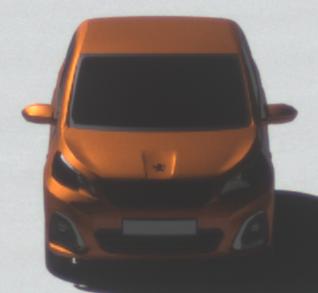
Make: Peugeot
Model: 108 1.0 VTi 68
Detailed model: 108
Model produced from: 2015/03
Model produced until: 2016/10
Doors: 3
Color: orange
Road condition: dry road
Daytime: morning or afternoon
Contrast: high contrast